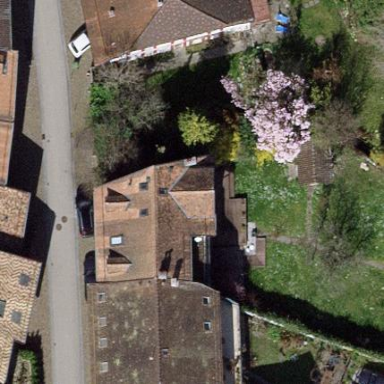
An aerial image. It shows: Semidetached house.